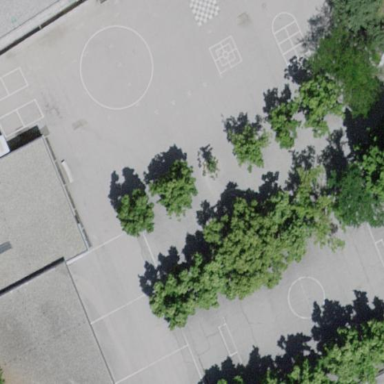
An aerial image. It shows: Playground area for leisure activities on the land.